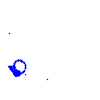
Particle: proton